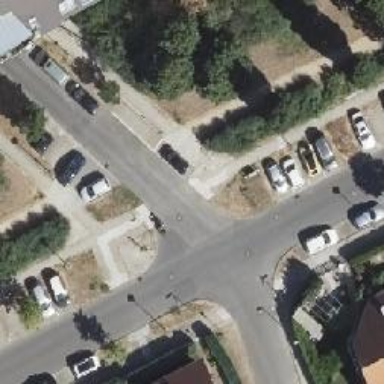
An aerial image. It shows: Compacted footway.